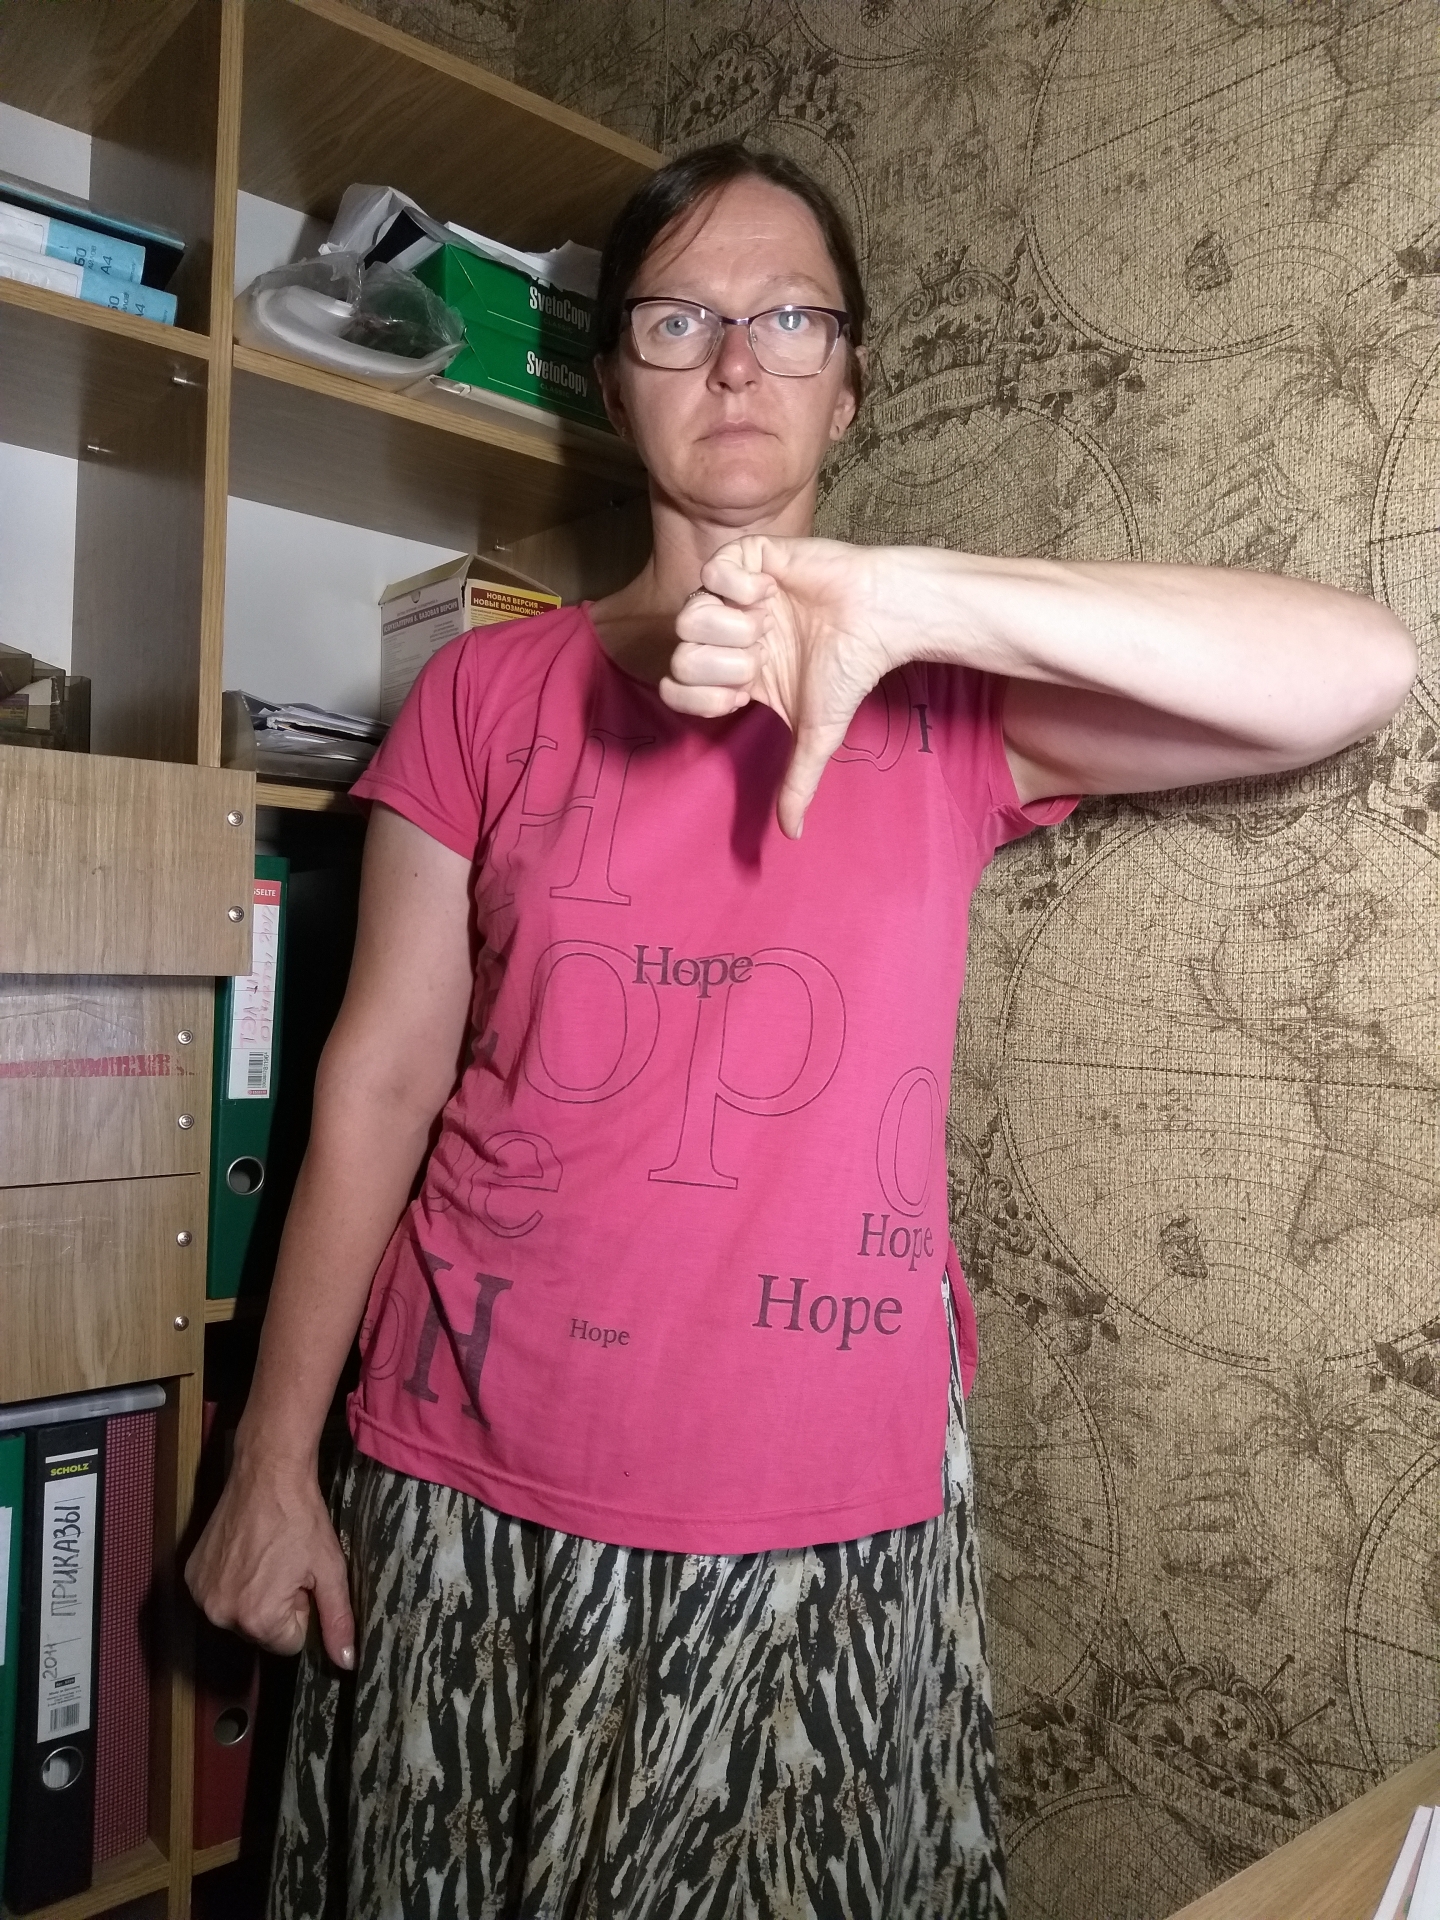
Label: clear